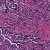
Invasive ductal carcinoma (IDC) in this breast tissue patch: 1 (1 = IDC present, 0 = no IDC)